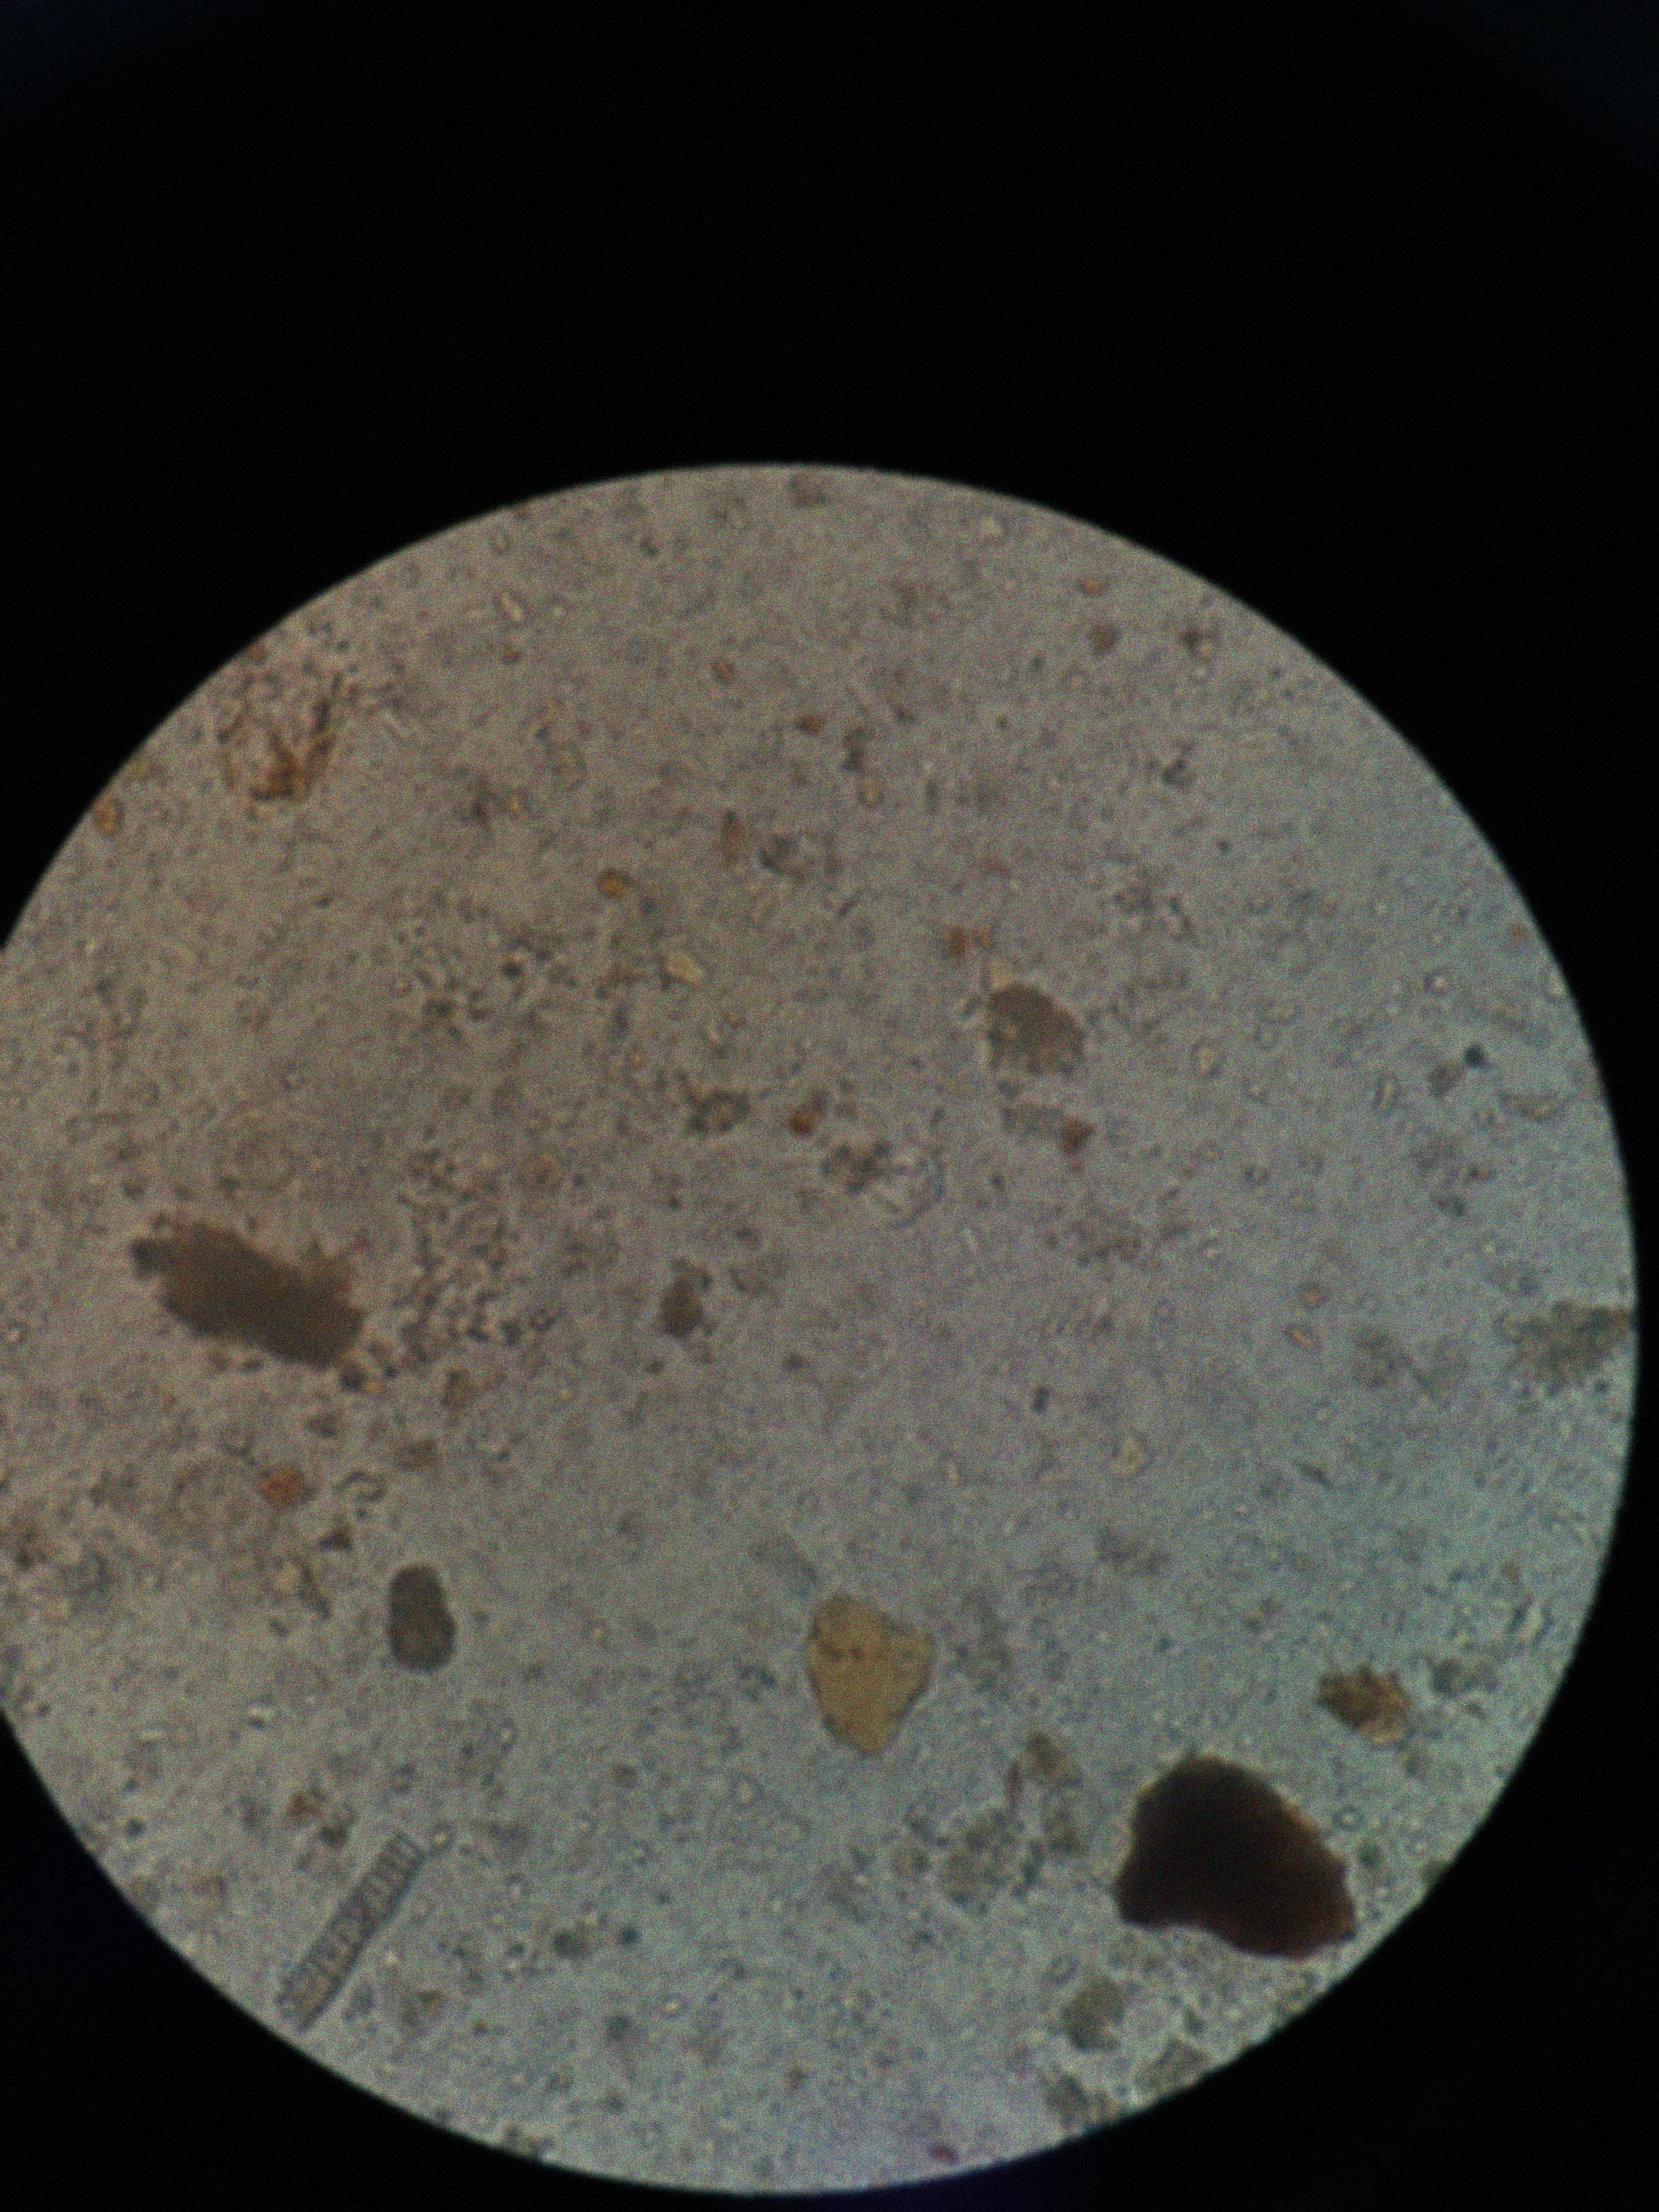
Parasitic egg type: Enterobius vermicularis